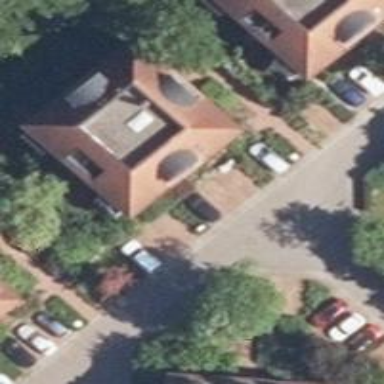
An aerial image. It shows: Apartment building with quadruple saltbox roof shape.